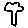
Label: tree